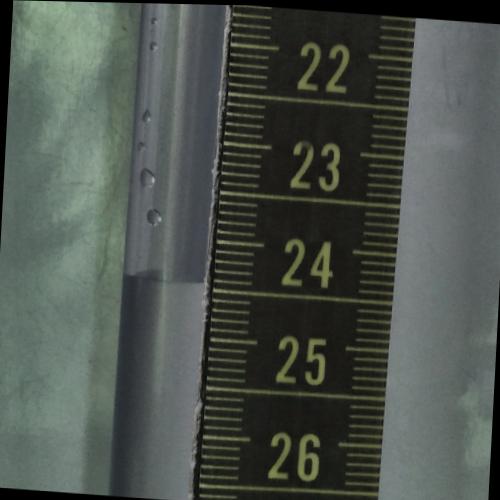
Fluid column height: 24.4 cm